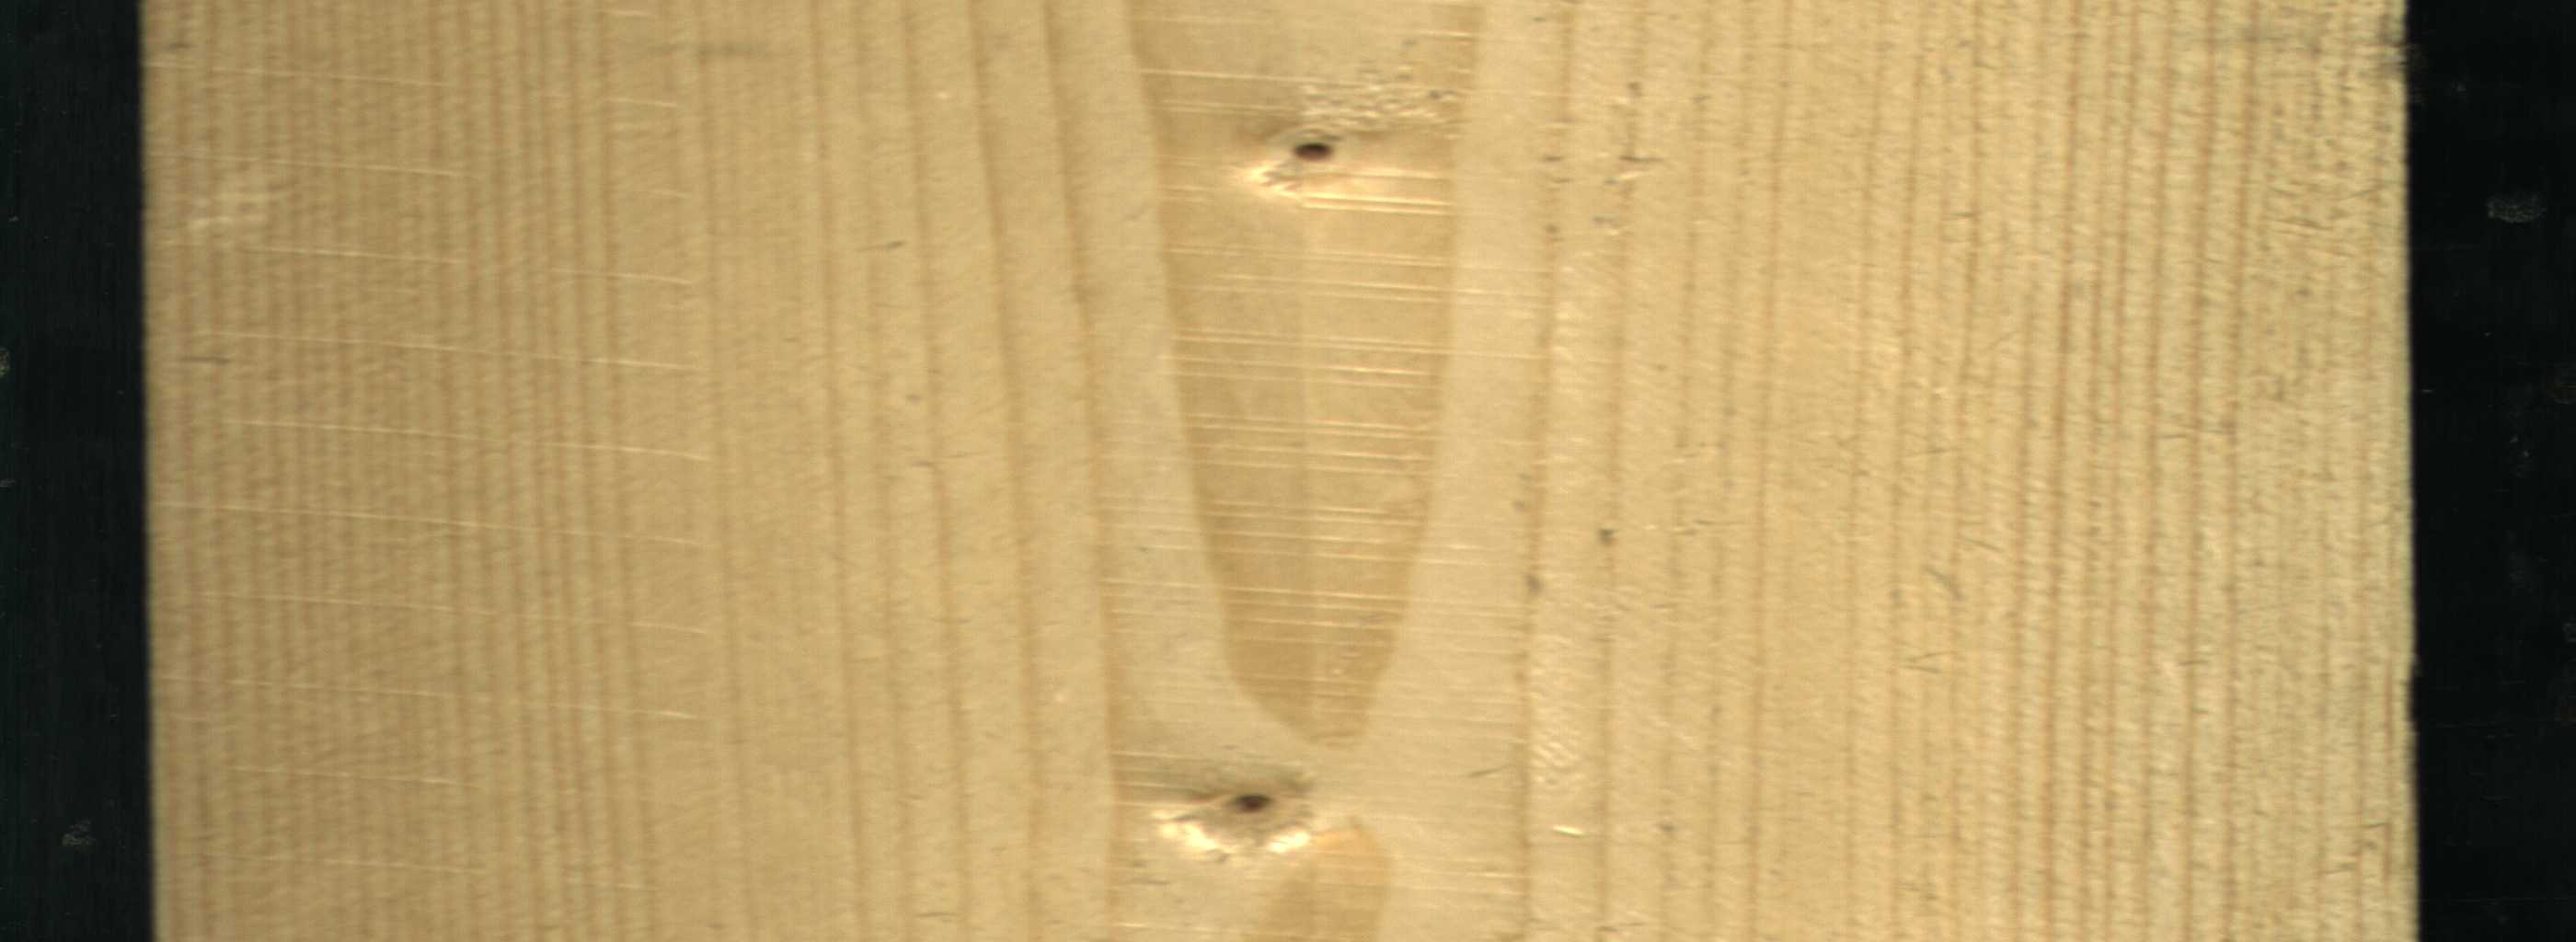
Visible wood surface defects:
Live_Knot
Live_Knot